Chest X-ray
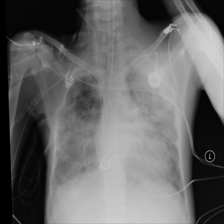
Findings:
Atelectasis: negative
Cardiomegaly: negative
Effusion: negative
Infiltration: positive
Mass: negative
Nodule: negative
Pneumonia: negative
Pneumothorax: negative
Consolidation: negative
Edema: negative
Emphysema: negative
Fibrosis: negative
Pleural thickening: positive
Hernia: negative